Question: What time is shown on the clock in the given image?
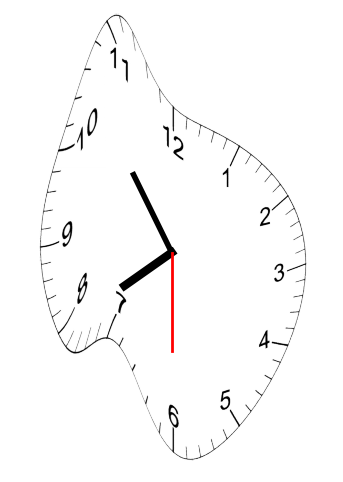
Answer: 07:53:30